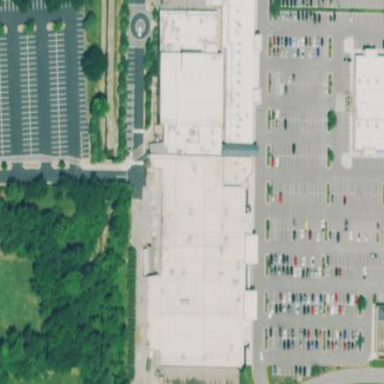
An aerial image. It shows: Commercial building.